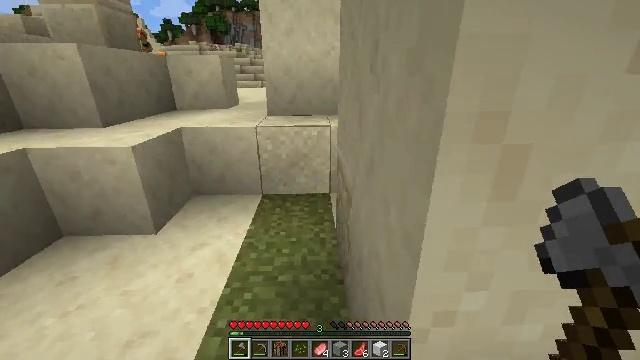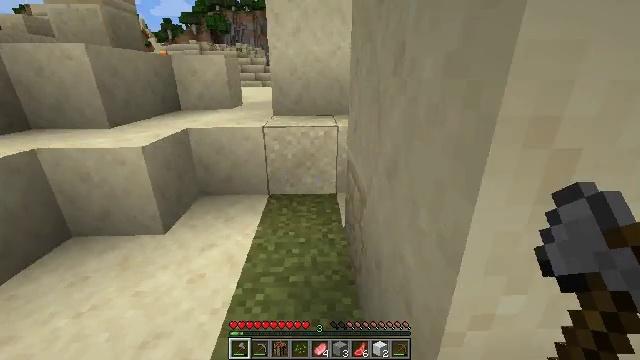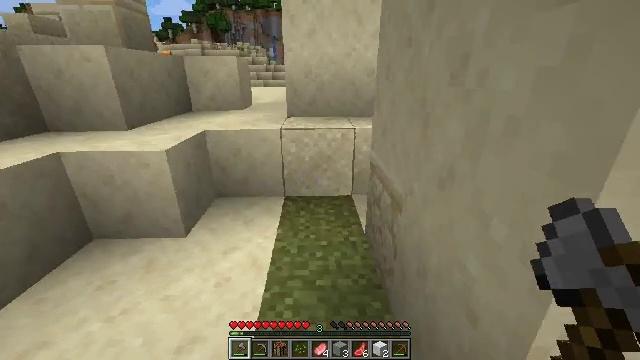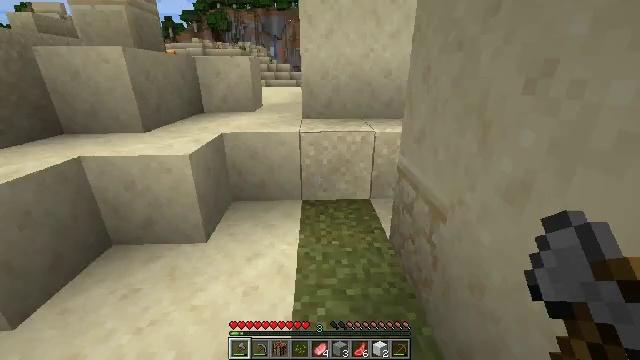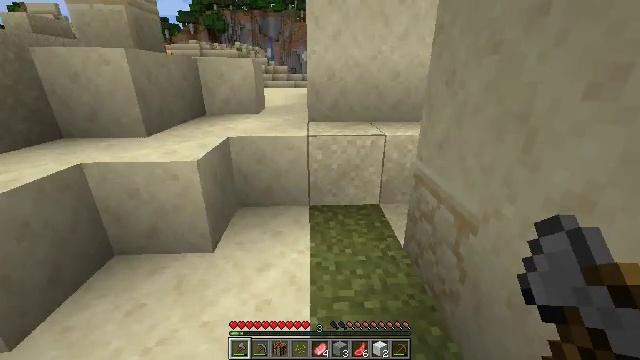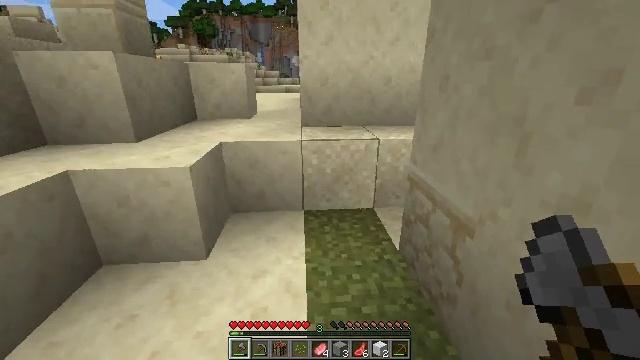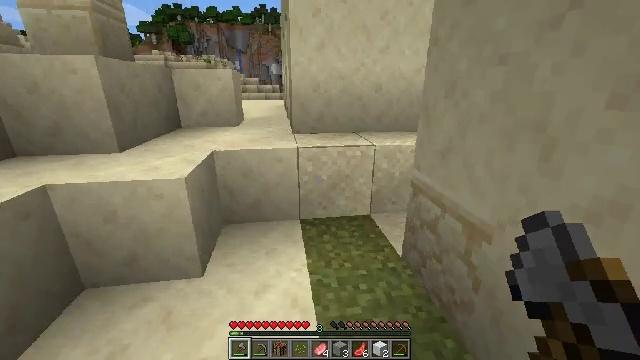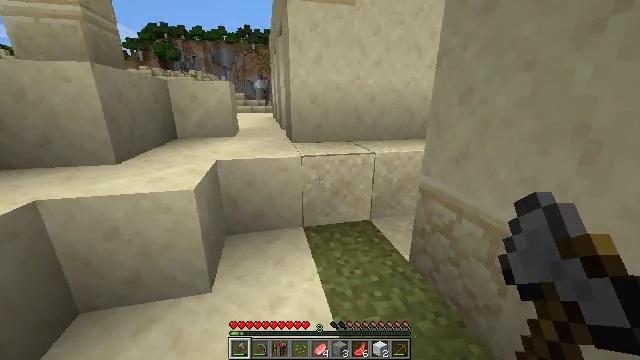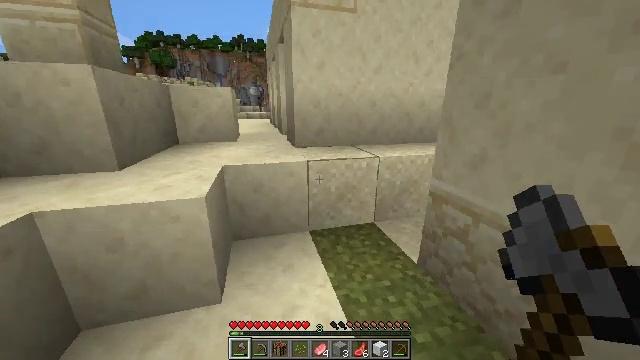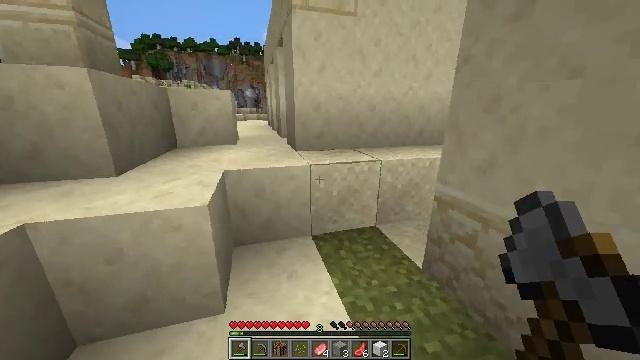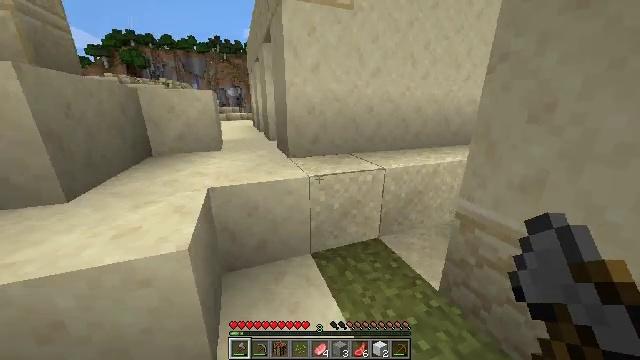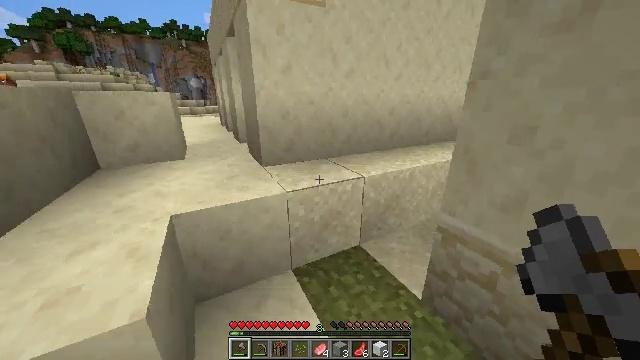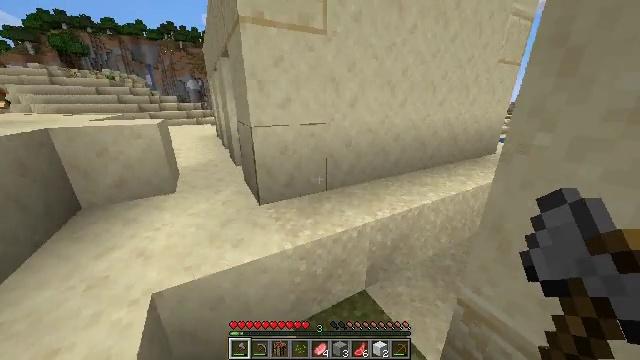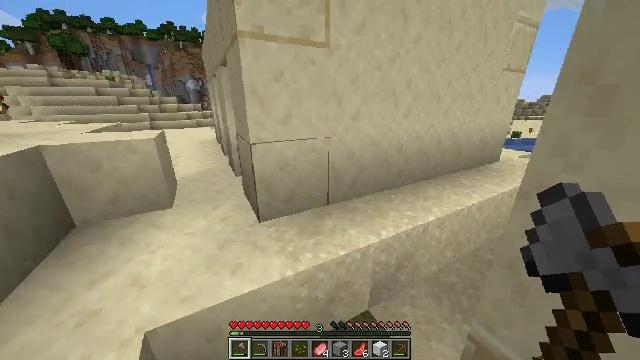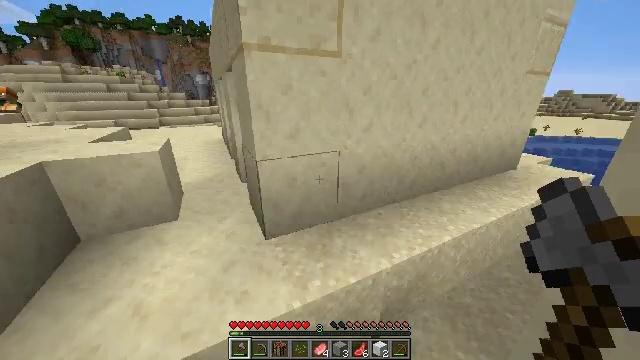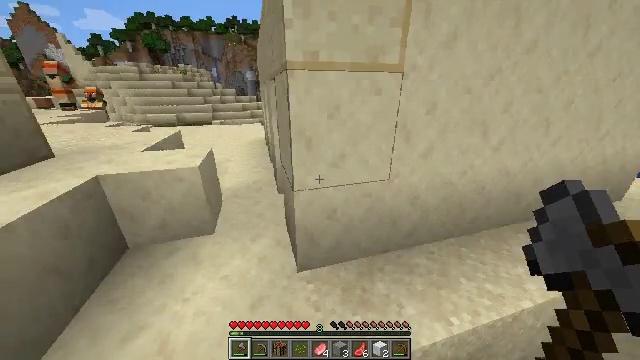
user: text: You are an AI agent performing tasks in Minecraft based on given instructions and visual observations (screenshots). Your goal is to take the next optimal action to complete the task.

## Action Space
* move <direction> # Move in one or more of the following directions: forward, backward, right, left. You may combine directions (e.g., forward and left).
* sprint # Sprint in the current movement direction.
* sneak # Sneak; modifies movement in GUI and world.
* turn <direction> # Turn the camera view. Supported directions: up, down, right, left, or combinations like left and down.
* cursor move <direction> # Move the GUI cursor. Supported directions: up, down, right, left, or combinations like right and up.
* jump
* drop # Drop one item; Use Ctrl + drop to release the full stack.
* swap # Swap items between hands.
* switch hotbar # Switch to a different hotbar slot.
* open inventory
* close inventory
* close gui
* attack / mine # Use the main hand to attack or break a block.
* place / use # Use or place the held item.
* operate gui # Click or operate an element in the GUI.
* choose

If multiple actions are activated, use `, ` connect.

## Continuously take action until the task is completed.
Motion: motion action
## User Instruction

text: Break the sand block.
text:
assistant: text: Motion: move left
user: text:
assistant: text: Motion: move left
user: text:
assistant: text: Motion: move forward and move left
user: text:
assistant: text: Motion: move forward and move left
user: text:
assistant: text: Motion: move left, turn right
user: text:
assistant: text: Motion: move forward and move left, turn right and up
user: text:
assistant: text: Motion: move forward and move left, turn right and up
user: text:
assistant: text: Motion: move forward and move left, turn right
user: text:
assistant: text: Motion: move forward, turn right
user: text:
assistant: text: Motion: move forward, turn right
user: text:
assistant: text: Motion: move forward, turn right and down, jump
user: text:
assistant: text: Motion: move forward, jump
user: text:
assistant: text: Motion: move forward and move left, jump
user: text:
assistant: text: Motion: move forward and move left, turn left and down, jump
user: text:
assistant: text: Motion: move forward and move left, turn left and down, jump
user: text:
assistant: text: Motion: move forward and move left, turn left and up, jump
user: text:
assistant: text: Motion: move forward and move left, turn left
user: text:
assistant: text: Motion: move forward and move left
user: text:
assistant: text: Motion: move forward and move left, turn right and up
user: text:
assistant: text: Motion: move forward and move left, turn right
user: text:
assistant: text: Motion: move forward and move left, turn right
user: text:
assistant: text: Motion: move forward, turn right
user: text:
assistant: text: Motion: move forward, turn right and down
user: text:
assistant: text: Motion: move forward, turn right
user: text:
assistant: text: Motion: move forward, turn right and down
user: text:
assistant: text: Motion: move forward, turn right and down
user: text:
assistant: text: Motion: move forward, turn right and down
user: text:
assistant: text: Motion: move forward, turn right
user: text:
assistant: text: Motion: move forward and move left, turn right, use / place
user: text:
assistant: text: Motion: move left, turn right, use / place